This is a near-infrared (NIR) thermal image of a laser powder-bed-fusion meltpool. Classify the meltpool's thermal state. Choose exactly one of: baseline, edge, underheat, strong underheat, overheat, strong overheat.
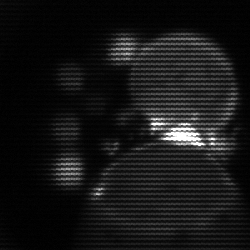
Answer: edge